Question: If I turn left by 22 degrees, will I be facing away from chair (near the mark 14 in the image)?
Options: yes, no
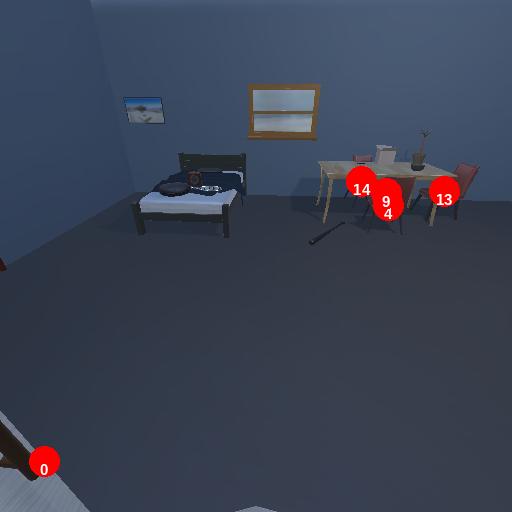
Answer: yes